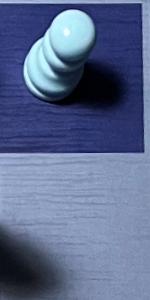
Label: Empty